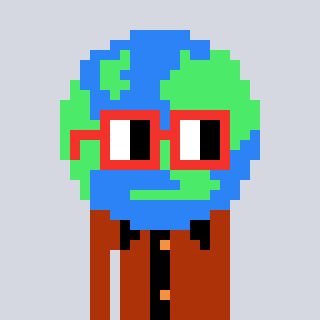
a pixel art character with square red glasses, a earth-shaped head and a hotbrown-colored body on a cool background